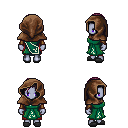
a pixel art fantasy rpg character, female body template, dark elf, purple skin, sash dress, red pants, white blonde long bangs hairstyle, cloth hood, cloth bracers, gray slippers, four views (front, back, left, right), 2x2 character sprite sheet, small pixel art, hard edges, no anti-aliasing